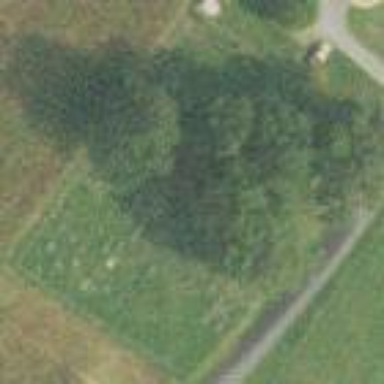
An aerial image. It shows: Cemetery.